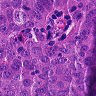
Metastatic tissue present: yes